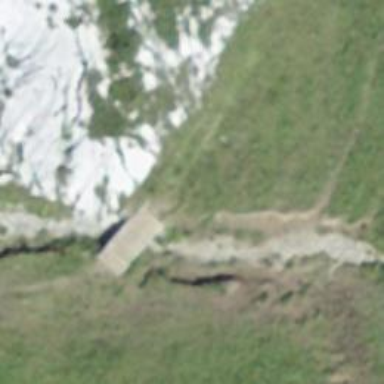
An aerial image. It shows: Ground path leading to bridge.